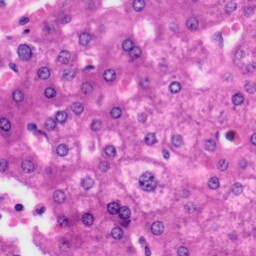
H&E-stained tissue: Liver